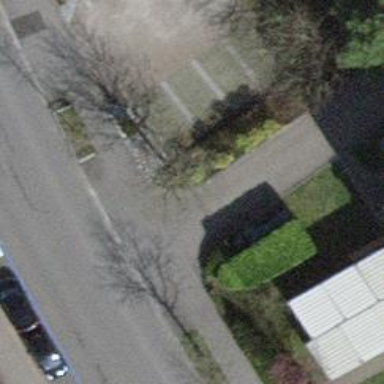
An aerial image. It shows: Unmarked crossing with traffic calming table.